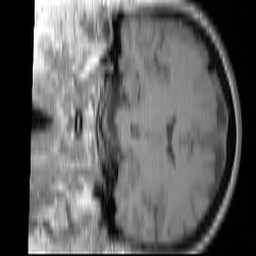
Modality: T1w
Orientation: coronal
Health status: ill
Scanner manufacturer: siemens
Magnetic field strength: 3 T
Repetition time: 0.44 s
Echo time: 0.00266 s